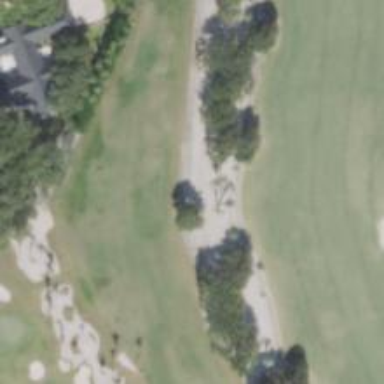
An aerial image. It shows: Golf hole.